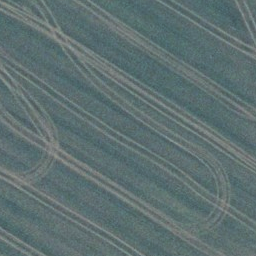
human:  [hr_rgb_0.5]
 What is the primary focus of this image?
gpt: farmland